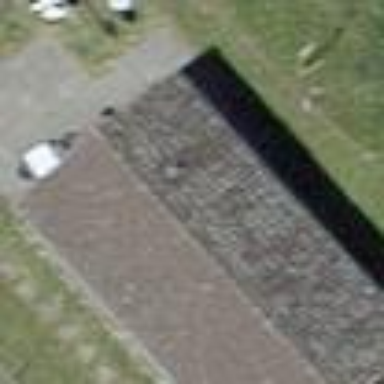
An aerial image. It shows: Building with tiled roof.